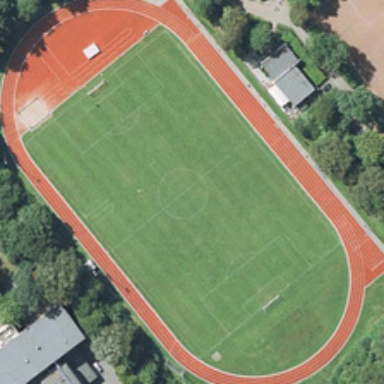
Some green trees and several buildings are around a playground .